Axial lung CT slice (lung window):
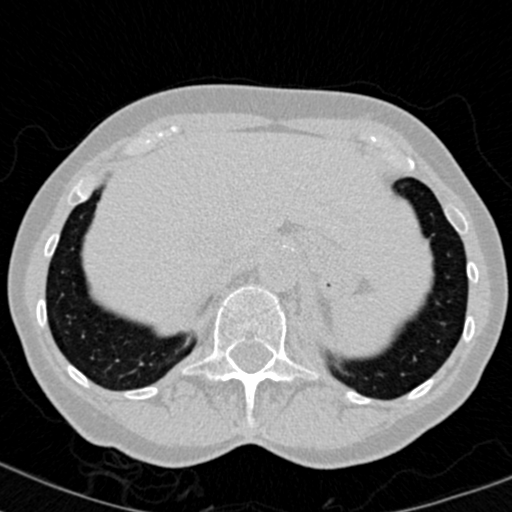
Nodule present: no